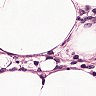
Metastatic tissue present: no